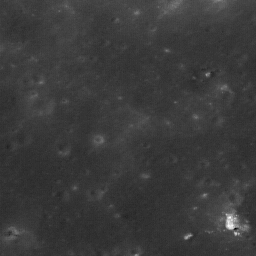
Host type: background_regolith
Lunar coordinates: latitude nan, longitude nan